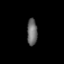
Tissue: lung
Cell type: Epithelial cells
Senescence score: 0.2376
Nuclear area (px): 271
Mean DAPI intensity: 106.439